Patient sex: M
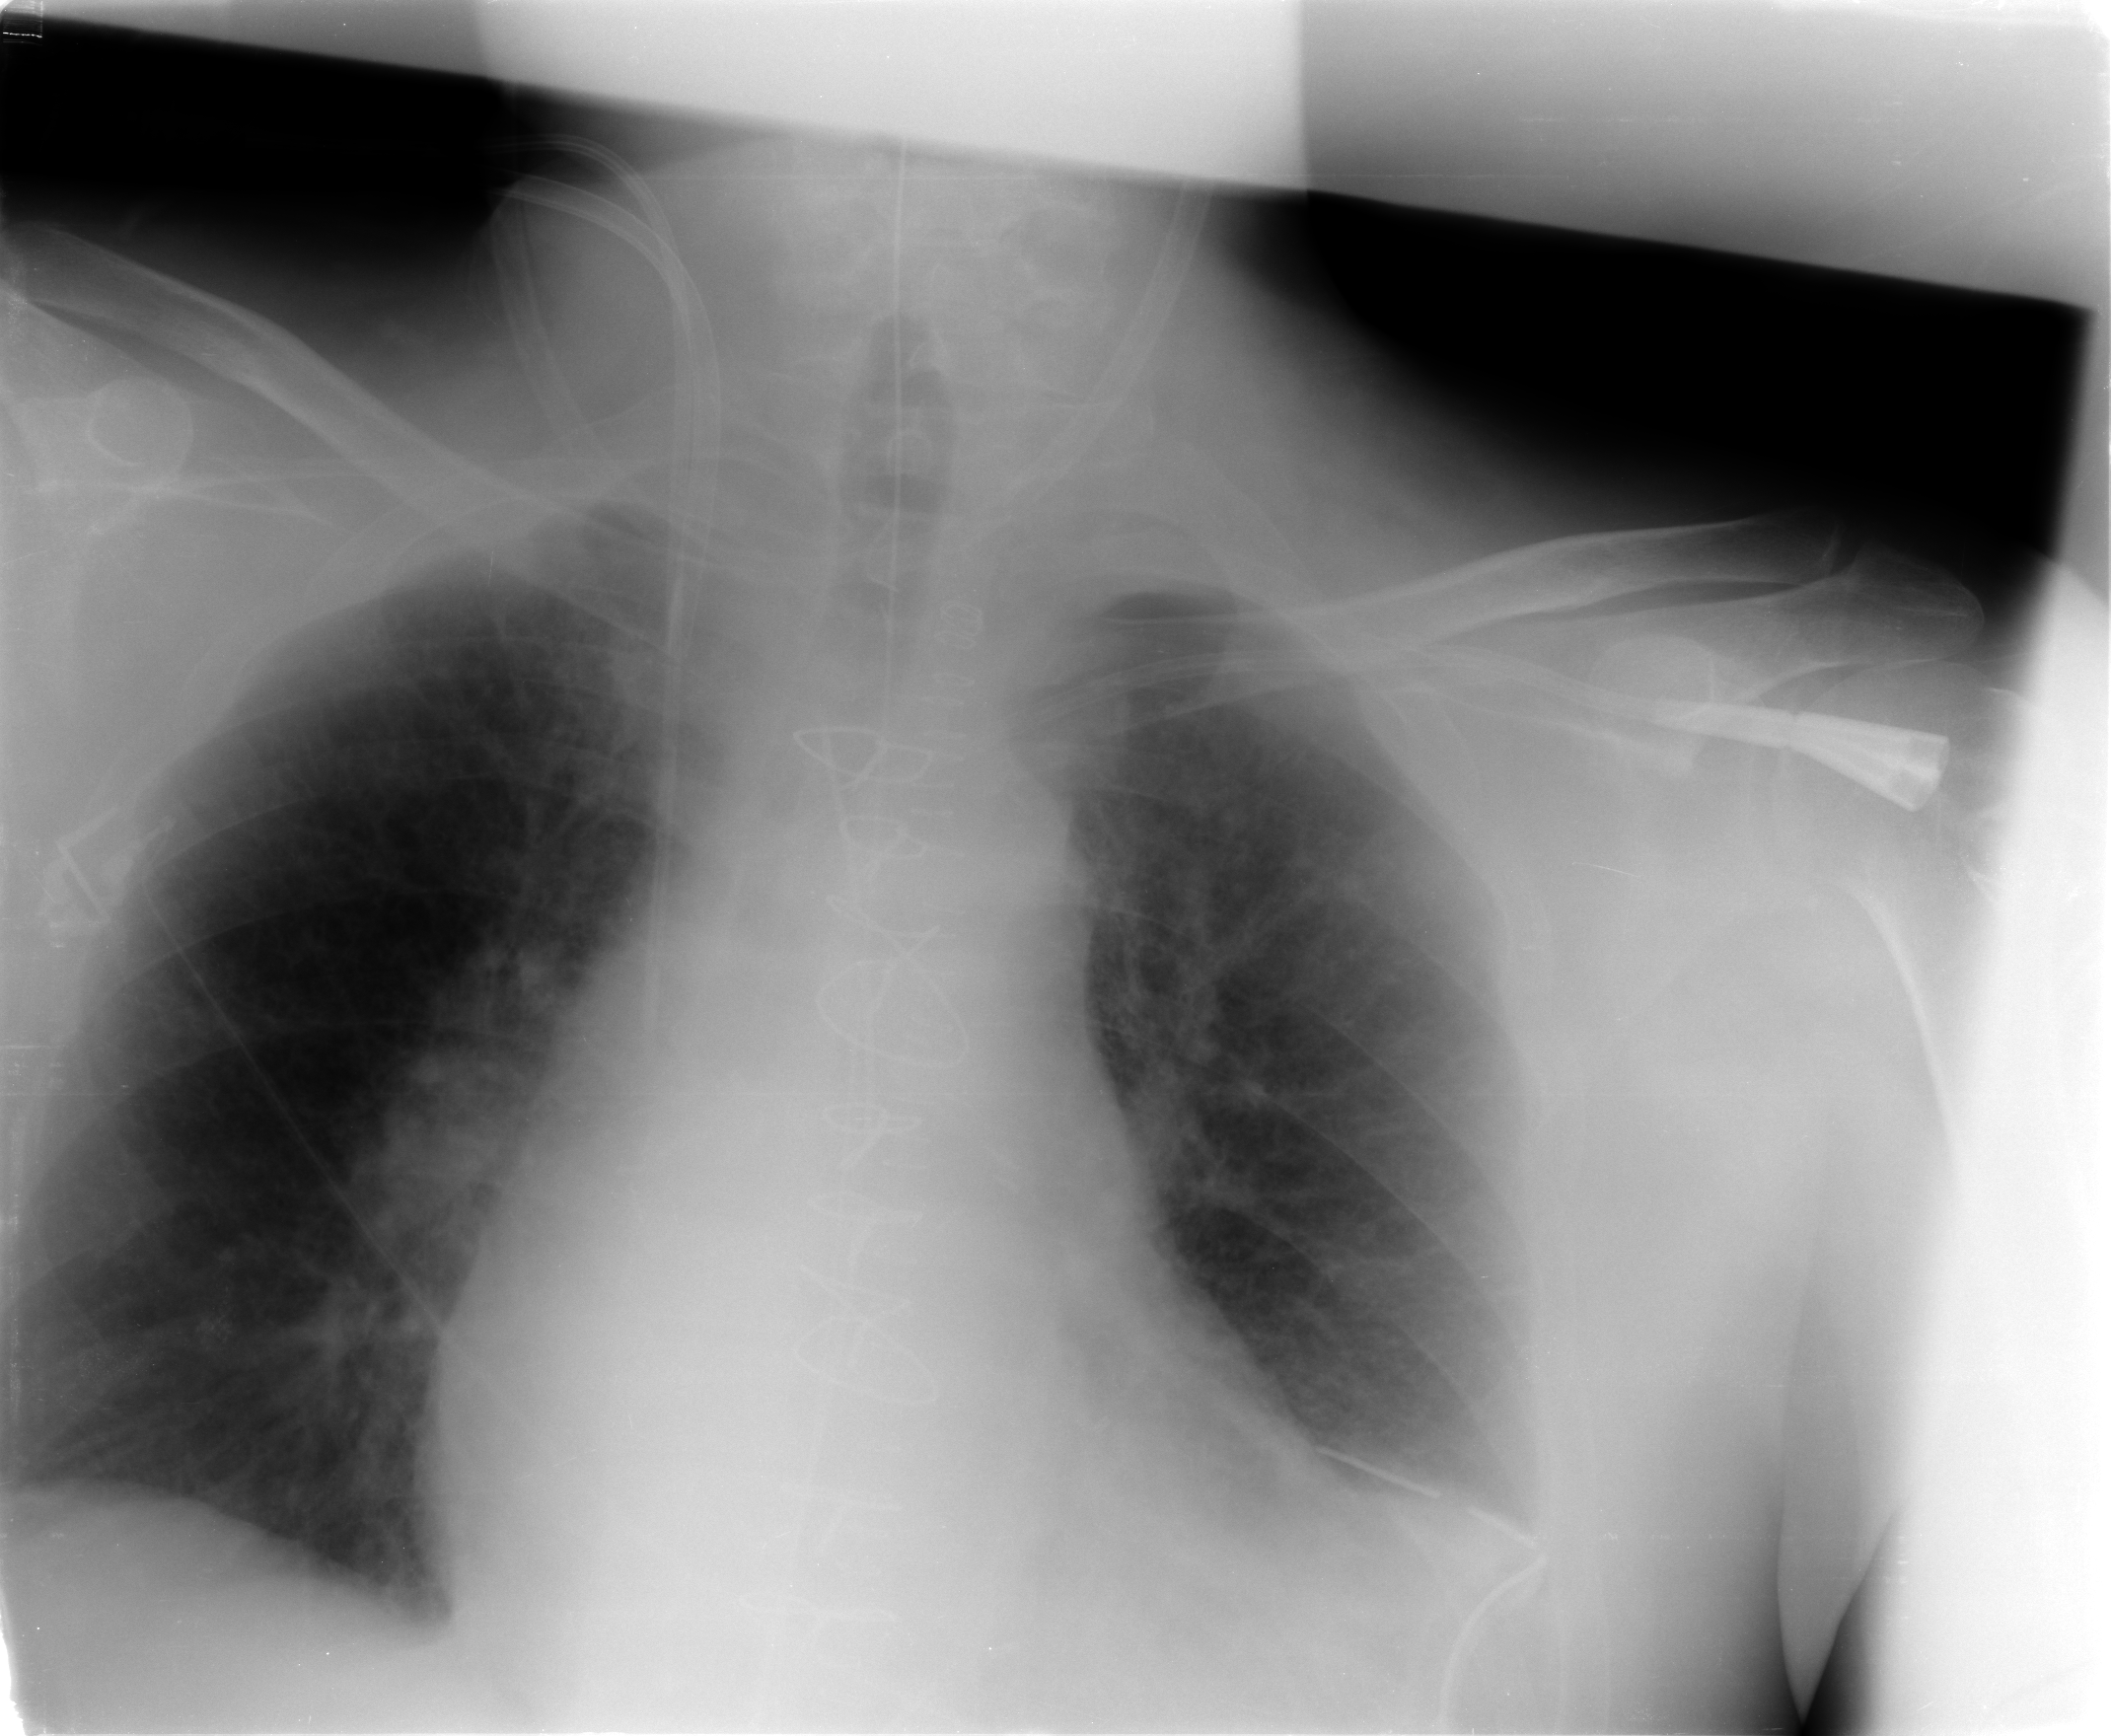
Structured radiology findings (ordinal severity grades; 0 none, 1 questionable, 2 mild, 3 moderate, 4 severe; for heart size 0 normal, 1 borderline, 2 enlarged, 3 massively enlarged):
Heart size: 2
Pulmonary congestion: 2
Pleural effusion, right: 1
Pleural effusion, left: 0
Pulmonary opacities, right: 0
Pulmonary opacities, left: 0
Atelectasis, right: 2
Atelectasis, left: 2